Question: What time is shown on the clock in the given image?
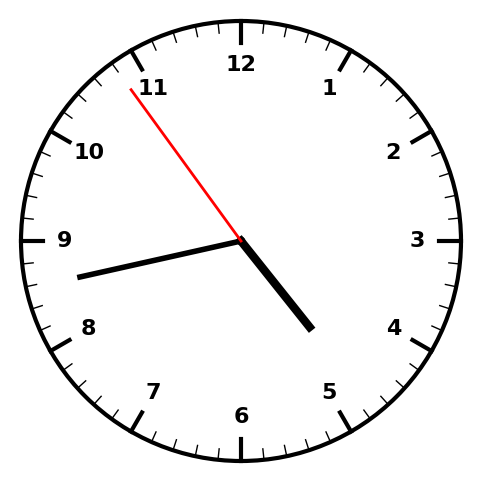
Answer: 04:42:54